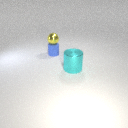
large cyan metal cylinder in front of small blue rubber cylinder